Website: apple
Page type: payment
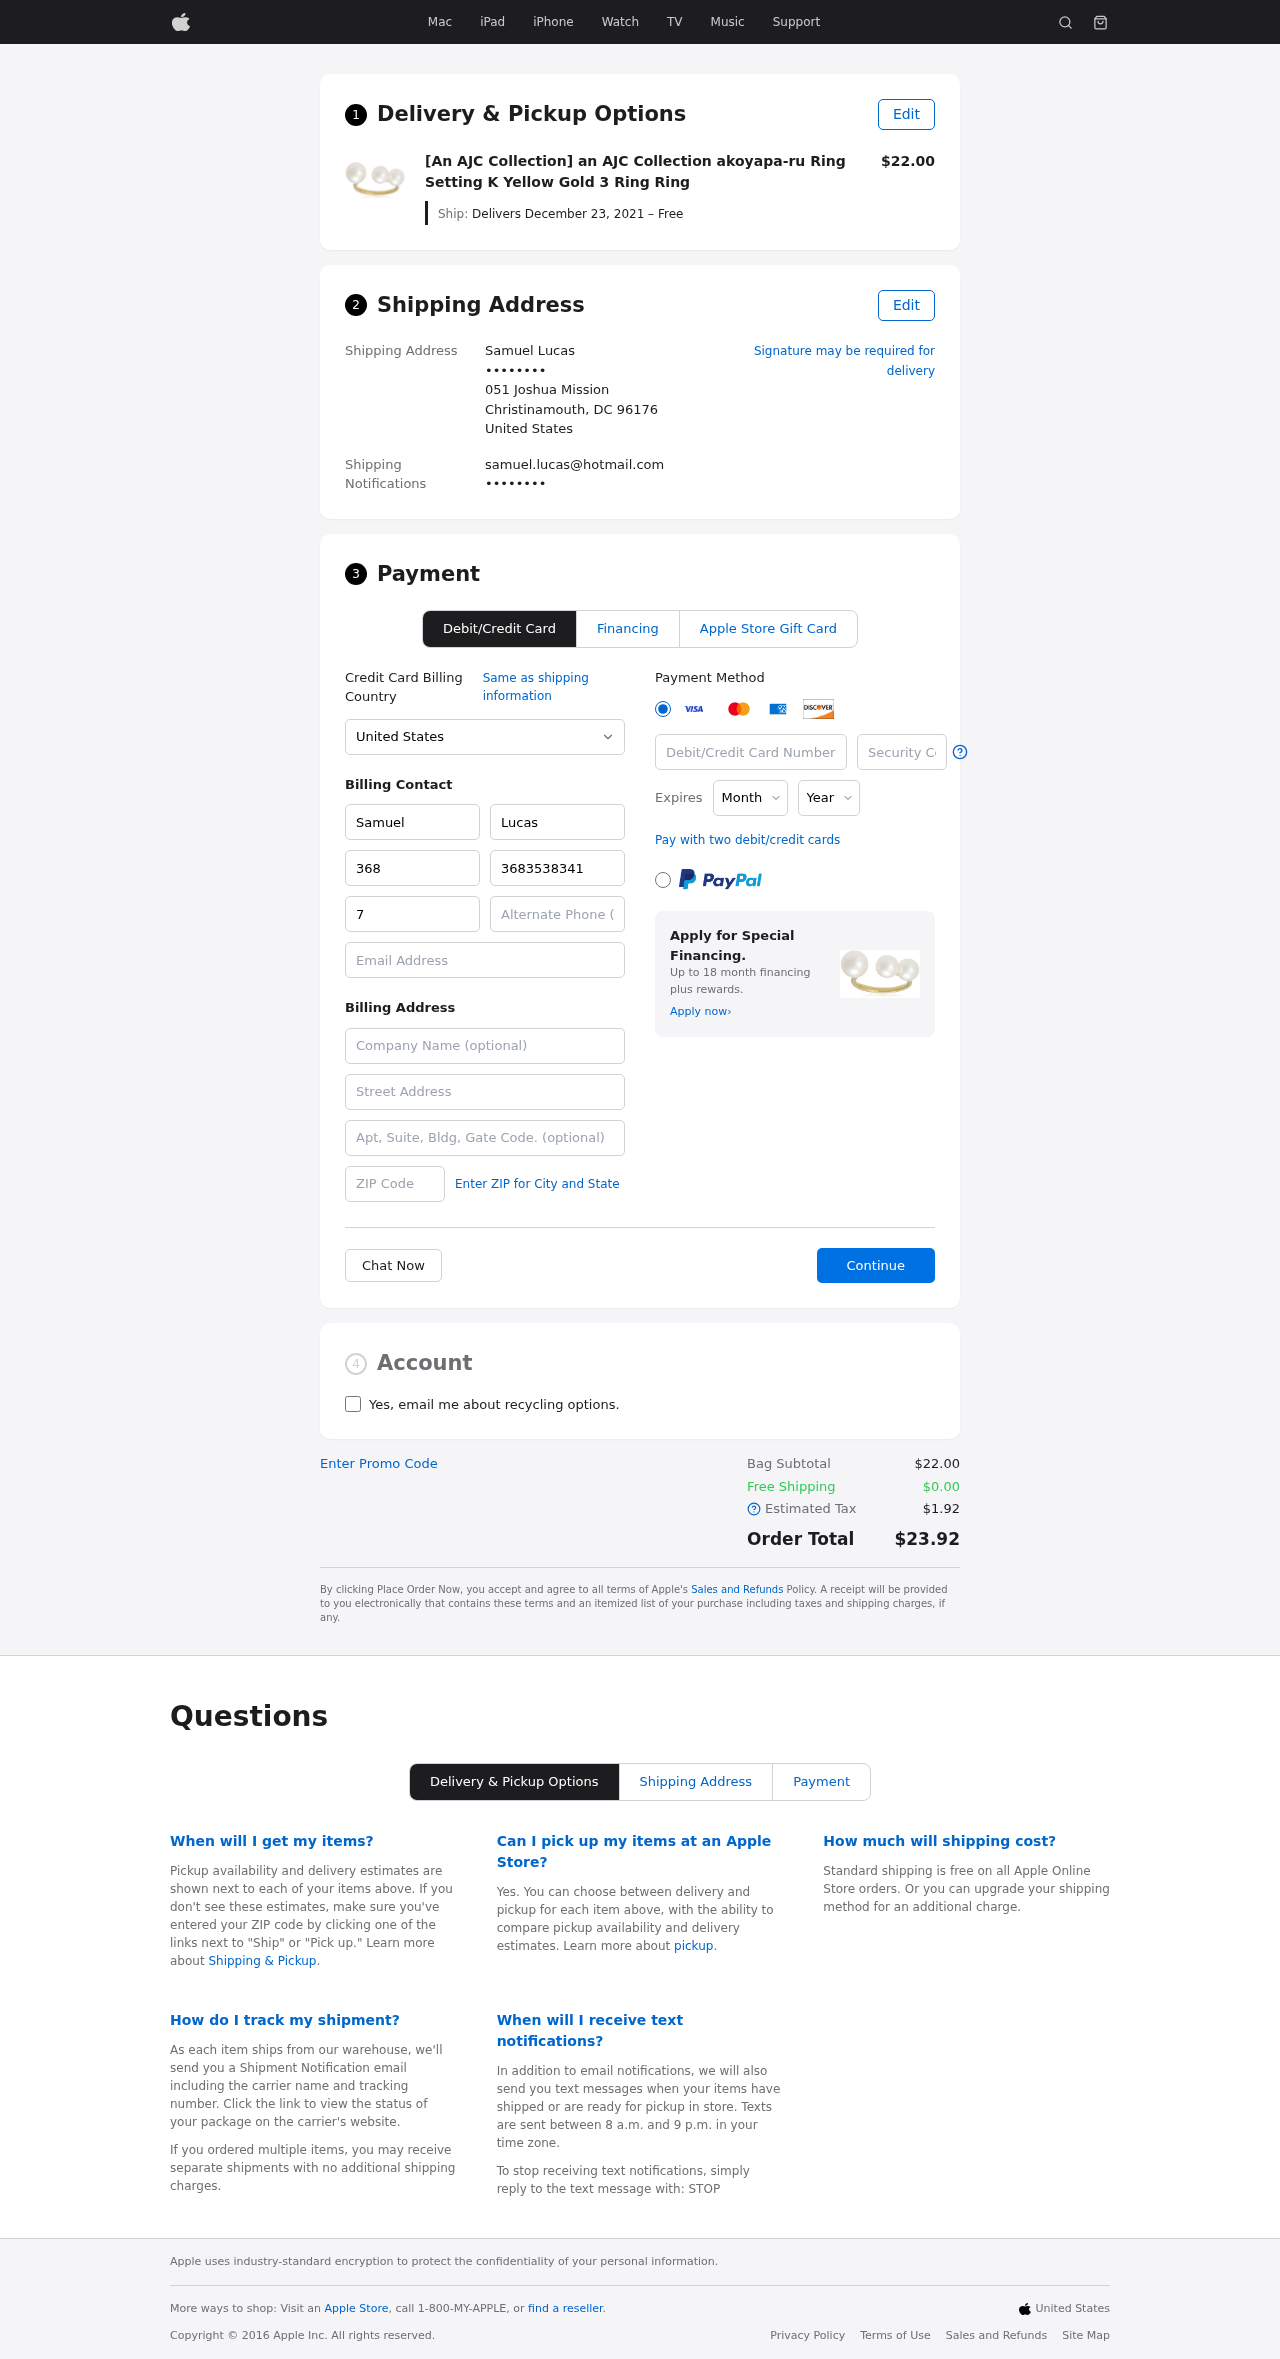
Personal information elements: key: PII_CARD_CVV
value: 997
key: PII_CARD_EXPIRY_MONTH
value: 12
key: PII_CARD_EXPIRY_YEAR
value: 28
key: PII_CARD_NUMBER
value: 2432 9757 6742 6098
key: PII_CITY_STATE_ZIP
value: Christinamouth, DC 96176
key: PII_COMPANY
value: Hoffman LLC
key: PII_COUNTRY
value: United States
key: PII_EMAIL
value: samuel.lucas@hotmail.com
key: PII_EMAIL2
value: samuel.lucas@hotmail.com
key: PII_FIRSTNAME
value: Samuel
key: PII_FULLNAME
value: Samuel Lucas
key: PII_LASTNAME
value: Lucas
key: PII_PHONE3
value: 3683538341
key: PII_PHONE_ALT
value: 7895550297
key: PII_PHONE_ALT_AREA
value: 789
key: PII_PHONE_AREA
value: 368
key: PII_POSTCODE2
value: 85523
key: PII_SECURITY_CODE
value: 3709
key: PII_STREET
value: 051 Joshua Mission
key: PII_STREET2
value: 6885 Billy Plains
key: PII_PHONE
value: ••••••••
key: PII_PHONE2
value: ••••••••
Product elements: key: PRODUCT1_NAME
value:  [An AJC Collection] an AJC Collection akoyapa-ru Ring Setting K Yellow Gold 3 Ring Ring
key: PRODUCT1_PRICE
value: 22
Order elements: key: ORDER_DELIVERY_DATE
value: Delivers December 23, 2021 – Free
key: ORDER_SUBTOTAL
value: $22.00
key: ORDER_SHIPPING_COST
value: $0.00
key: ORDER_TAX
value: $1.92
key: ORDER_TOTAL
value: $23.92